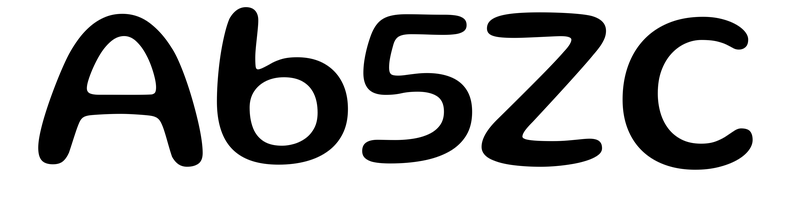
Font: Gluten_Regular